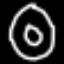
Label: donut